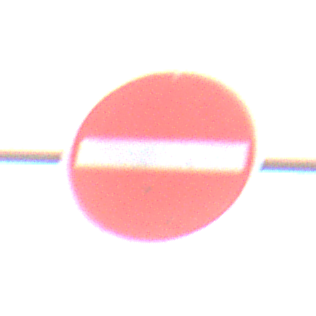
Verkehrszeichen: VerbotDerEinfahrt
Umgebung: Outdoor, Nature
Tageszeit: Midday
Wetter: PartlyCloudy
Licht: Natural
Jahreszeit: NotSpecified
Kontrast: MediumContrast